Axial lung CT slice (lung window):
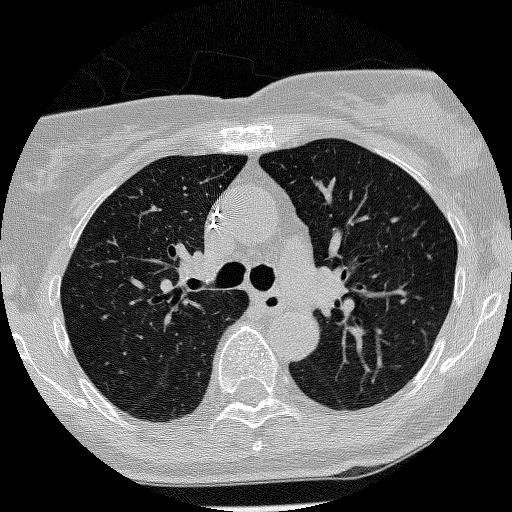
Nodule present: no